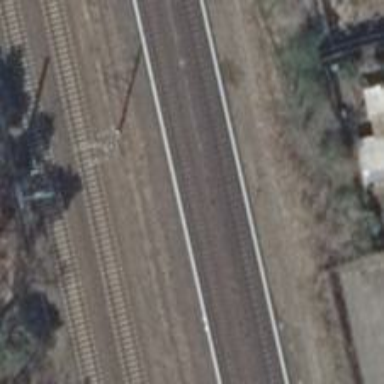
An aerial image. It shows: Railway signal.